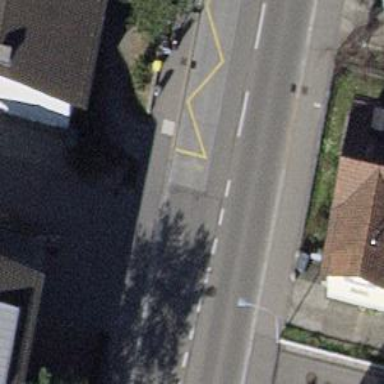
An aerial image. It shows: Bus stop equipped with public transport stop position.